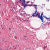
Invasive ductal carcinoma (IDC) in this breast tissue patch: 0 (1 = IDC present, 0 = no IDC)